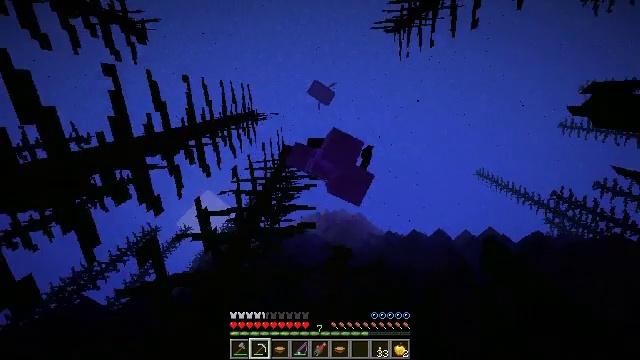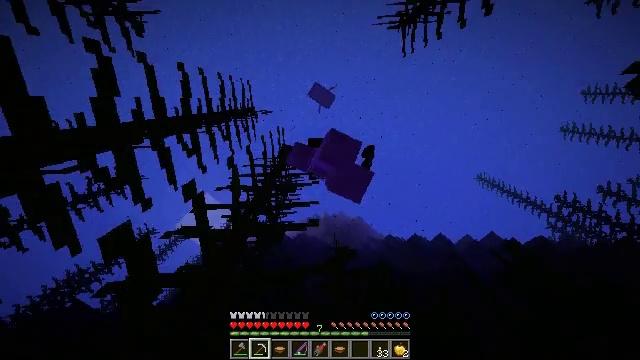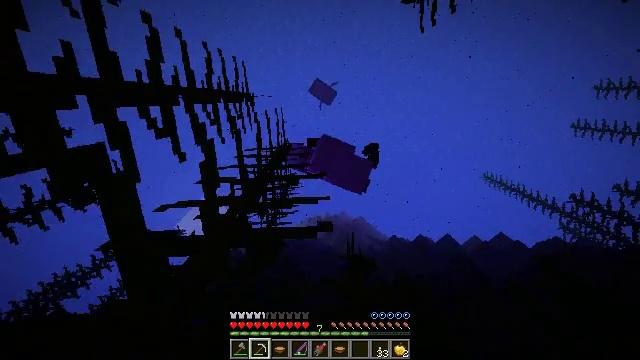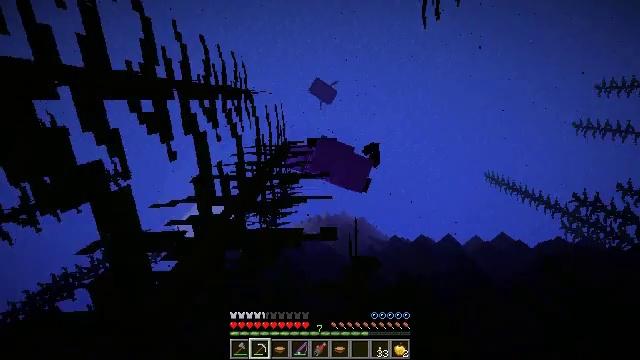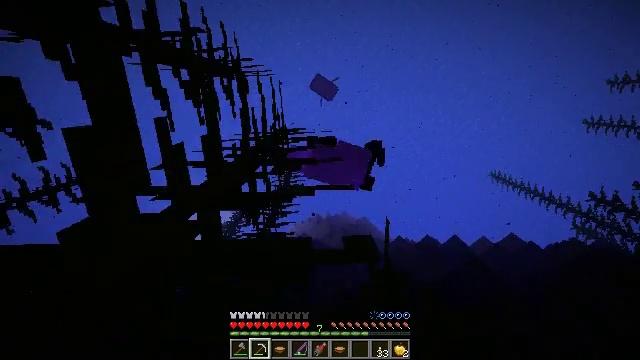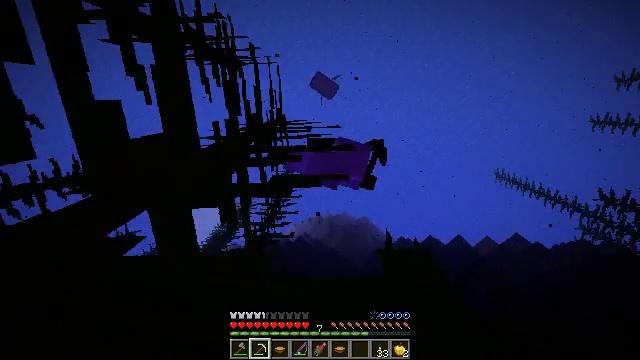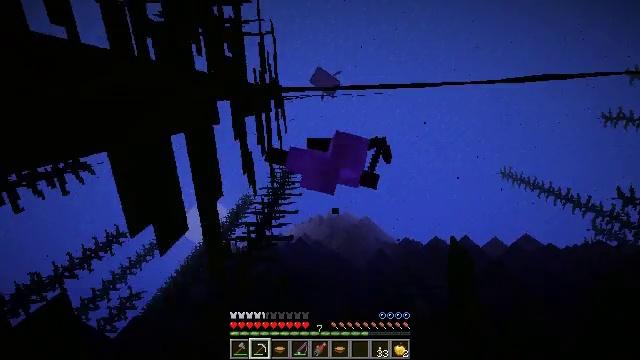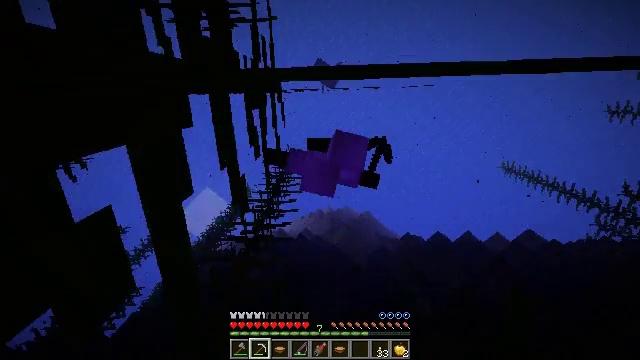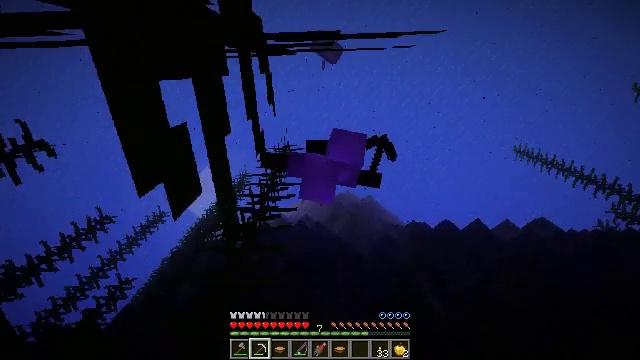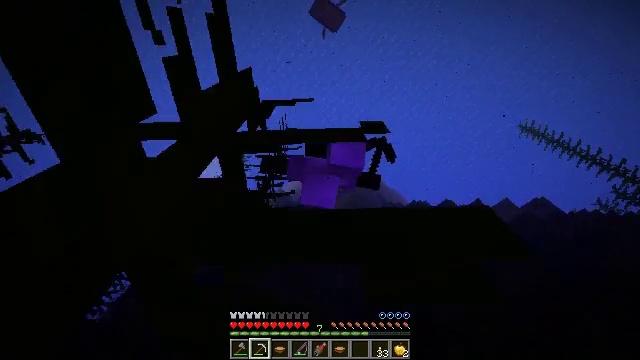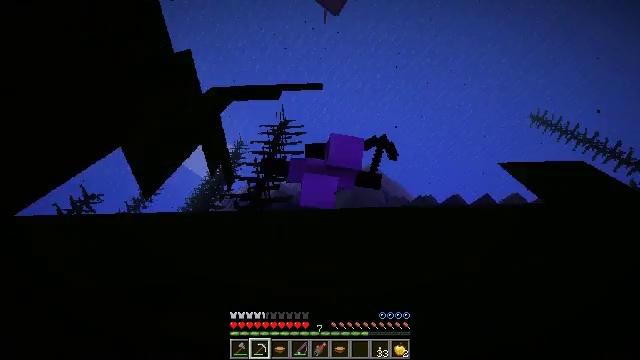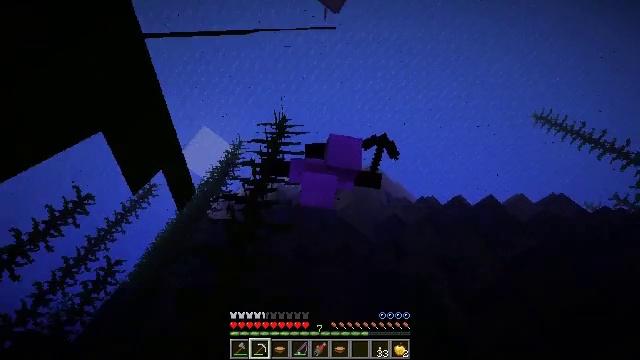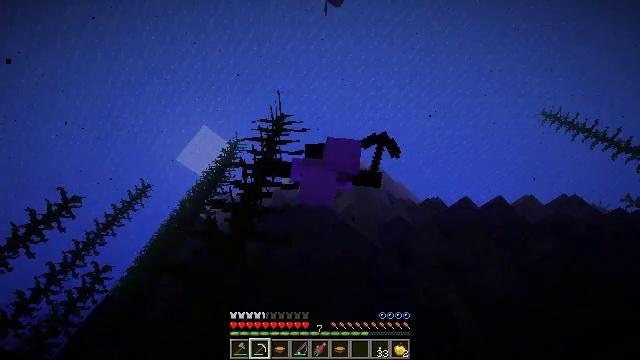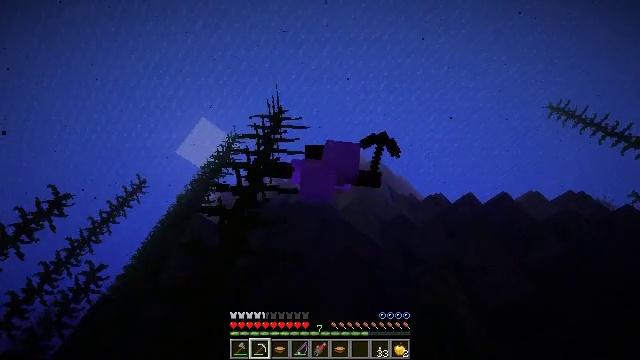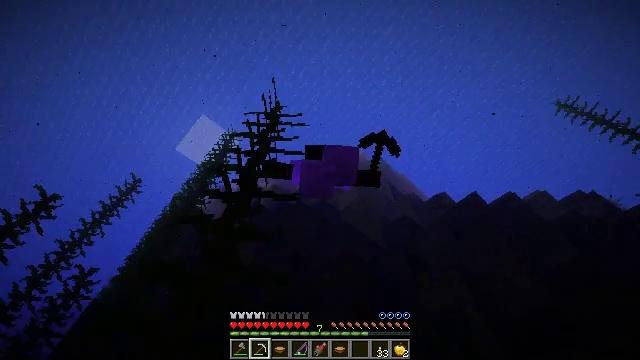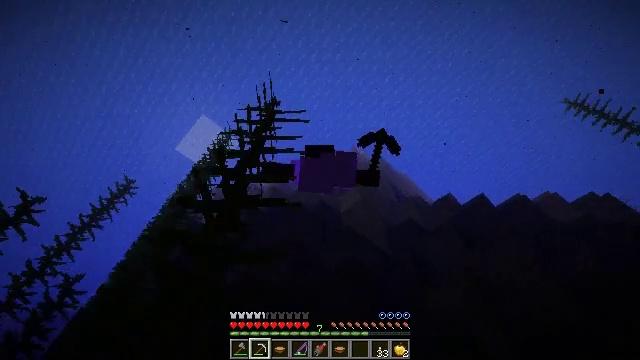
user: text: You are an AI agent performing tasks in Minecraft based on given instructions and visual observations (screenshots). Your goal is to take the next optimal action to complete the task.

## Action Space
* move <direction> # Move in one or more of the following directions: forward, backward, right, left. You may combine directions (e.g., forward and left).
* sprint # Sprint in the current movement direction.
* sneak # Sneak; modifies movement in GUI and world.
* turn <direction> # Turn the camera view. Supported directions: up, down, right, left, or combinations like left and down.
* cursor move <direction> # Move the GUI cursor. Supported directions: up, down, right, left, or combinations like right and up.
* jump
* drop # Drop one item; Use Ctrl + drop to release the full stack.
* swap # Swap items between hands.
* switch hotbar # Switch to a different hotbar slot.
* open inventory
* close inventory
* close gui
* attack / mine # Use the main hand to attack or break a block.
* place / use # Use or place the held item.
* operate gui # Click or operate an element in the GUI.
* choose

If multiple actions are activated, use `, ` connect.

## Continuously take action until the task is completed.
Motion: motion action
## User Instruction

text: Remove a name tag from the inventory.
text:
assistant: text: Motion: move forward, sprint, jump
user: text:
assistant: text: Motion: move forward, sprint, jump
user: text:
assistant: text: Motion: move forward, sprint, jump
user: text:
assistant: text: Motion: move forward, sprint, jump
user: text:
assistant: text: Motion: move forward, sprint, jump
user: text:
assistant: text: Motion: move forward, sprint, jump
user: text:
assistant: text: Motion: move forward, sprint, turn down, jump
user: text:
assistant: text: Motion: move forward, sprint, turn down, jump
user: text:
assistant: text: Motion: move forward, sprint, turn down, jump
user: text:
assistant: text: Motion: move forward, sprint, turn down, jump
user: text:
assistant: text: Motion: move forward, sprint, jump
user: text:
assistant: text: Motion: move forward, sprint, jump
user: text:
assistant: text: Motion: move forward, sprint, turn down, jump
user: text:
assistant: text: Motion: move forward, sprint, jump
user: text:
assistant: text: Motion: move forward, sprint, jump
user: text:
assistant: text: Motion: move forward, sprint, jump
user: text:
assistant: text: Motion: move forward, sprint, jump
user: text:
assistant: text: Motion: move forward, sprint, jump
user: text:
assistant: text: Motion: move forward, sprint, jump
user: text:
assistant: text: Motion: move forward, sprint, jump
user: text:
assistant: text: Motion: move forward, sprint, jump
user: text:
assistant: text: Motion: move forward, sprint, jump
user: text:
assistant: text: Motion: move forward, sprint, turn down, jump
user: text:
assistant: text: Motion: move forward, sprint, turn right and down, jump
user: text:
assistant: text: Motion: move forward, sprint, turn right, jump
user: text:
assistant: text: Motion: move forward, sprint, turn right, jump
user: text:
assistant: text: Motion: move forward, sprint, turn right, jump
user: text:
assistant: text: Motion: move forward, sprint, turn right, jump
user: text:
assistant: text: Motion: move forward, sprint, turn right and up, jump
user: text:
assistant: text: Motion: move forward, sprint, turn right, jump